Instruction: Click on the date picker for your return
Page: home
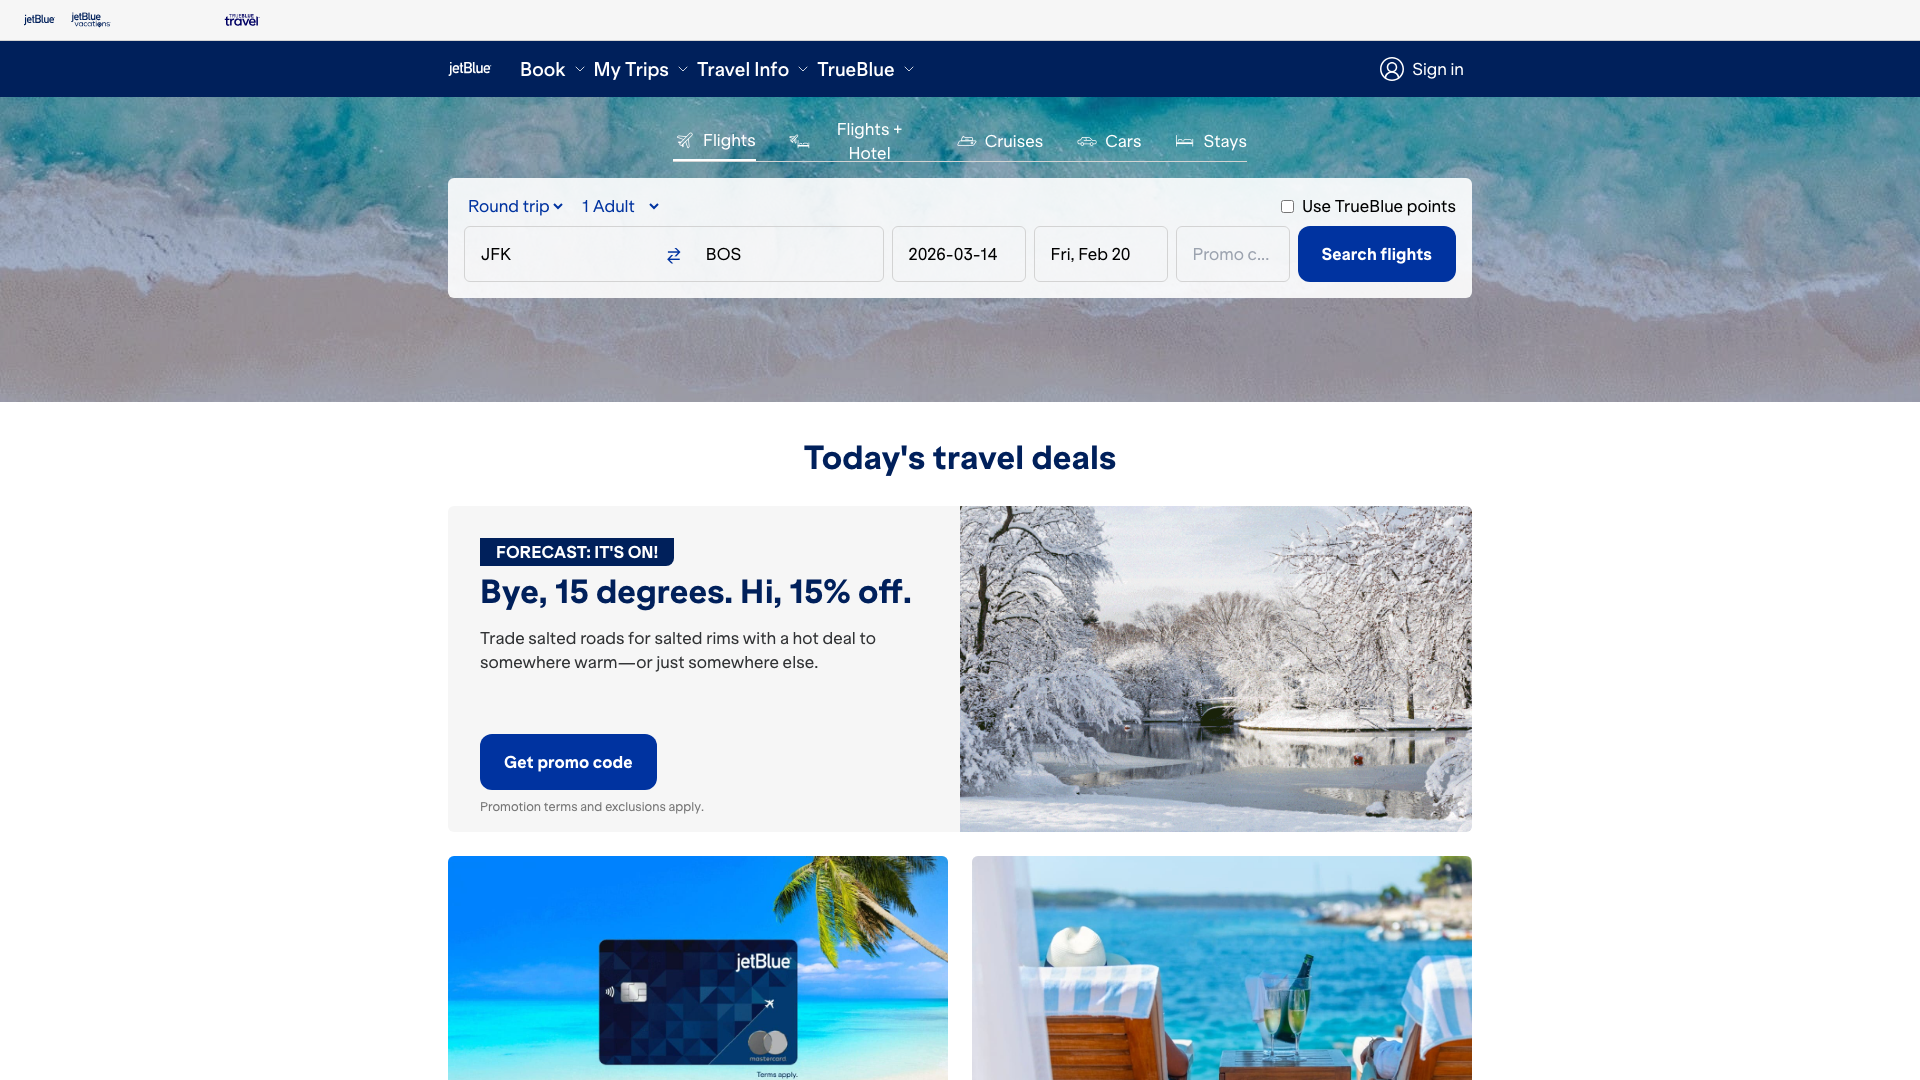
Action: click